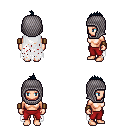
a pixel art fantasy rpg character, female body template, human, light skin, white tattered cape, red pants, raven mohawk hairstyle, chain hood, leather bracers, four views (front, back, left, right), 2x2 character sprite sheet, small pixel art, hard edges, no anti-aliasing